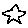
Label: star